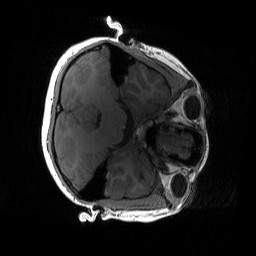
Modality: T1w
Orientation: axial
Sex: female
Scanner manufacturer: siemens
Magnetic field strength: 3 T
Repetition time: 1.9 s
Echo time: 0.00243 s